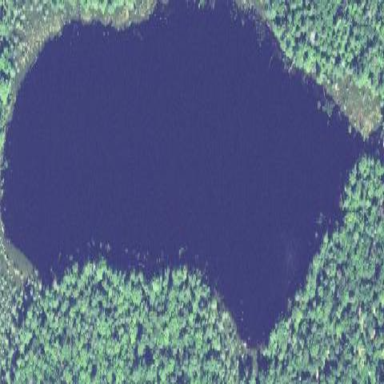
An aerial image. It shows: Lake with natural water.